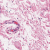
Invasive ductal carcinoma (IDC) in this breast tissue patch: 0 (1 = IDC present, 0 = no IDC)